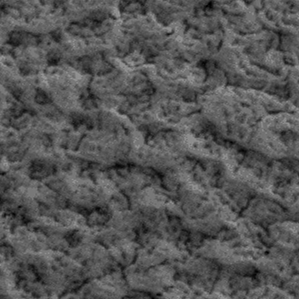
Label: frost